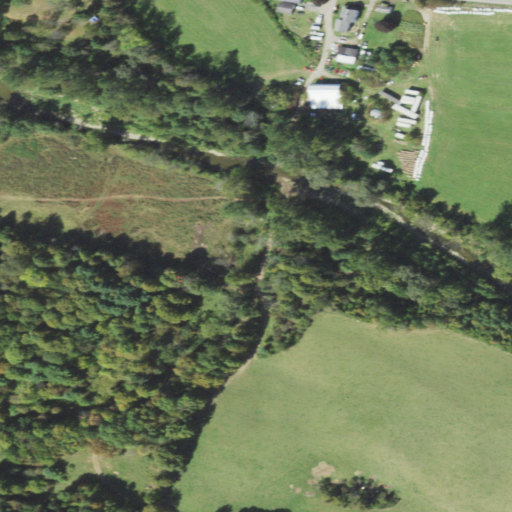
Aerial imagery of valley in Pennsylvania named Keeney Hollow containing mixed forest, pasture, deciduous forest, cultivated crops, open development, low intensity development, and medium intensity development